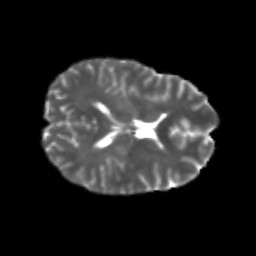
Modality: T2w
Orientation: axial
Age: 22
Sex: female
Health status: healthy
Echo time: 0.074 s